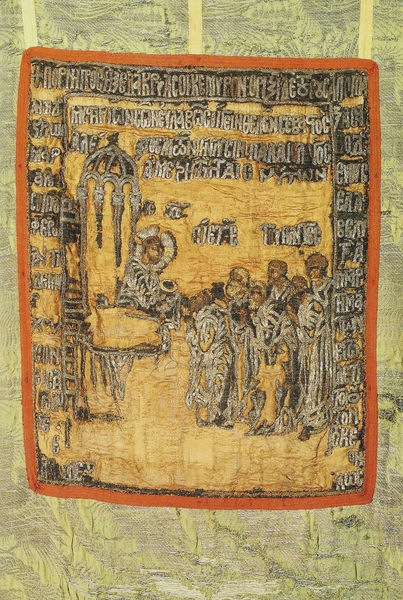
Titel: Zwei Kirchenfahnen mit eucharistischen Tüchern
Institution: Halberstadt, Domschatz
Schlagwörter: gelb, grau, männer, orange, schwarz, szene, weiss, zeichen, rot, tuch, teppich, wand, rahmen, gold, stickerei, stoff, schrift, gefolge, könig, text, herrscher, pergament, nimbus, christus, griechisch, baldachin, könige, heilige, gestickt, textil, maria, gewebt, wunder, orthodox, silberfaden, gewoben, wandtuch